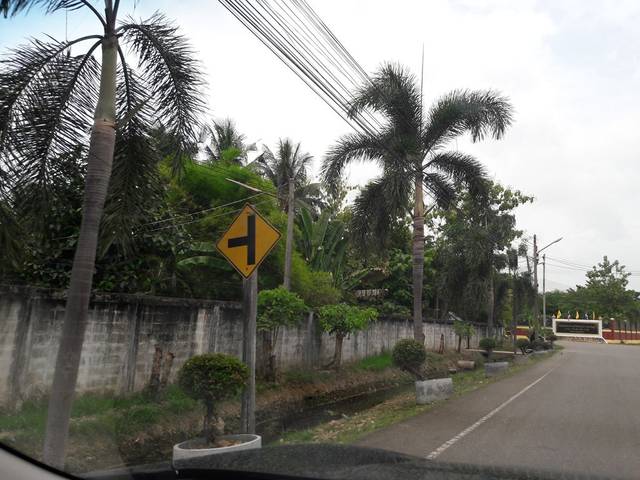
Region: Thailand
Coordinates: 13.548, 99.822